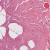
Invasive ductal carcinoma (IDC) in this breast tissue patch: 0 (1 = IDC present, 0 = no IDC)